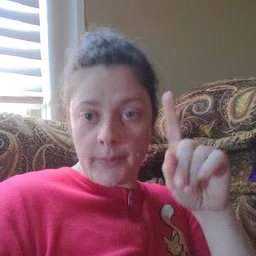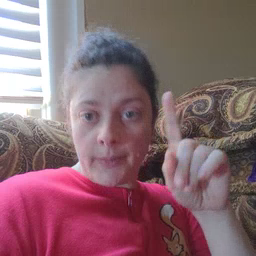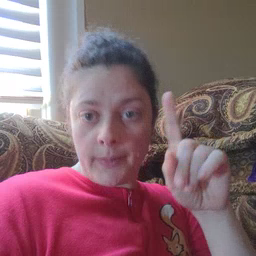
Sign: cowboy